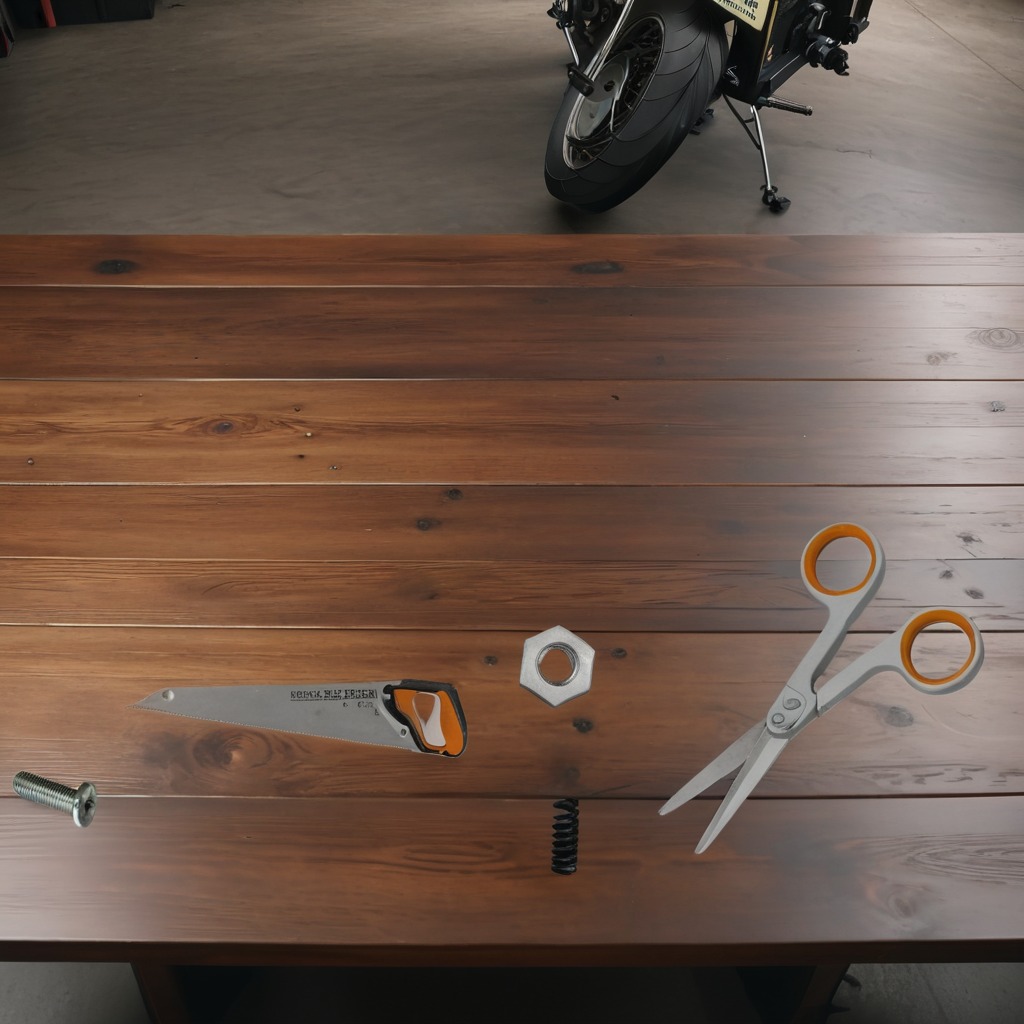
A metal machine screw, a coiled metal spring, a metal saw, a metal nut, and a pair of scissors are lying on the oil-spilled wooden table in a vintage motorcycle garage.